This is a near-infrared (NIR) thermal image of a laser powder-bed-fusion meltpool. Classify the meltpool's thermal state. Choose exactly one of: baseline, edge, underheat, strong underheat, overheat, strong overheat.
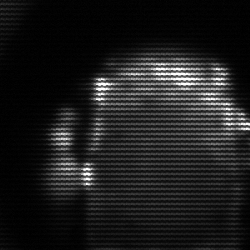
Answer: baseline